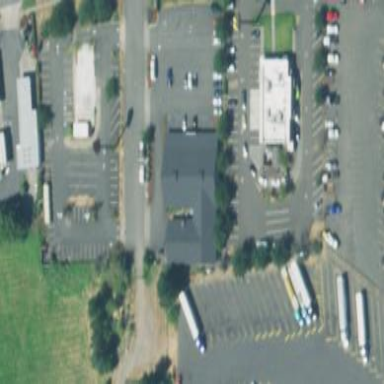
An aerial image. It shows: Retail area.